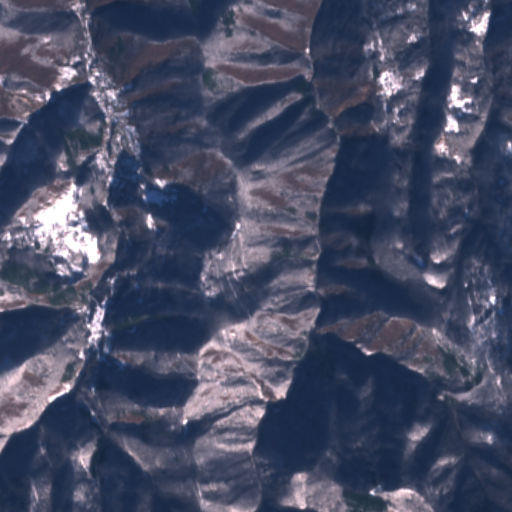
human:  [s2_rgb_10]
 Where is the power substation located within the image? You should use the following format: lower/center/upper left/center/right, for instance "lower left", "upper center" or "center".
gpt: The power substation is located in the upper left of the image.
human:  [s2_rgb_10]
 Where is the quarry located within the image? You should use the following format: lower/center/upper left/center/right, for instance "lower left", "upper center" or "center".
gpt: The quarry is located in the upper left of the image.
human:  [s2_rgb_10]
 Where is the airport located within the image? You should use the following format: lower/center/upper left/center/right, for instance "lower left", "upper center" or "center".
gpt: There is no airport in the image.